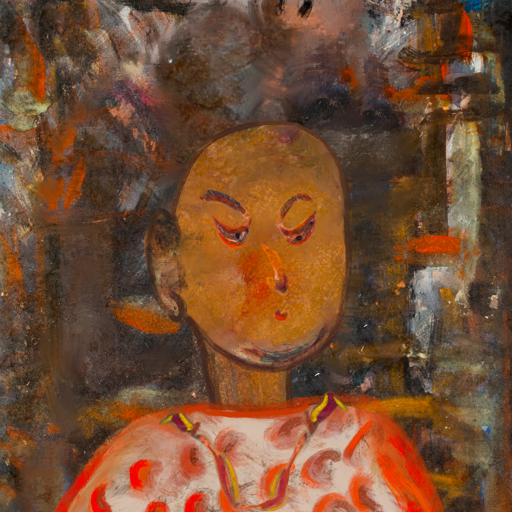
Background: GypsyQueen, Head And Neck Side: Pipe, Face Side: Hypocrite, Bust: Rupkatha, Hair Side: Blank, Head Accessory: Blank, Second Necklace: Gypsy_Mother_1, Necklace: Blank, Baby: Blank